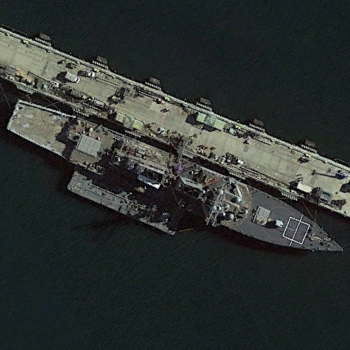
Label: destroyer